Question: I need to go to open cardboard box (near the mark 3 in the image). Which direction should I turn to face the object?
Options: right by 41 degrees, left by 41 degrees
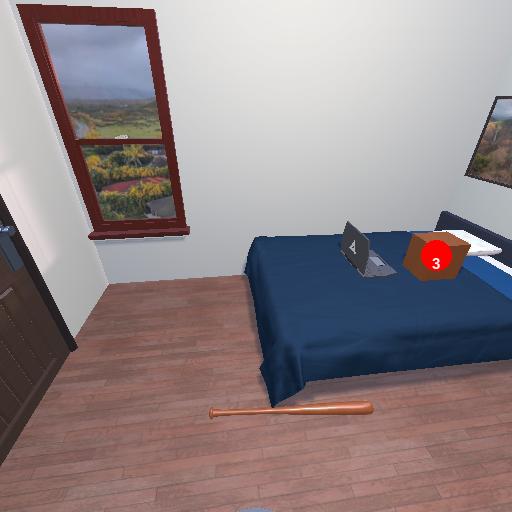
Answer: right by 41 degrees